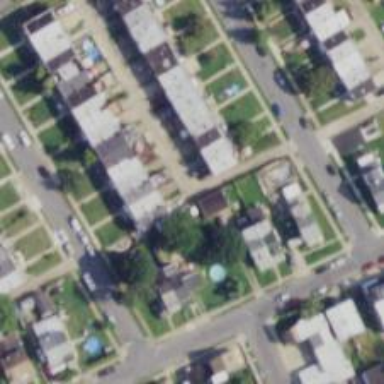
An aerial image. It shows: Alley classified as service road.